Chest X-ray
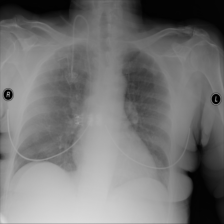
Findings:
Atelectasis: negative
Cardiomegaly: negative
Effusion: negative
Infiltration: negative
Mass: negative
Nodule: negative
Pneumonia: negative
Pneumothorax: negative
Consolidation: negative
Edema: negative
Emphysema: negative
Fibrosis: negative
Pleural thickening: negative
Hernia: negative